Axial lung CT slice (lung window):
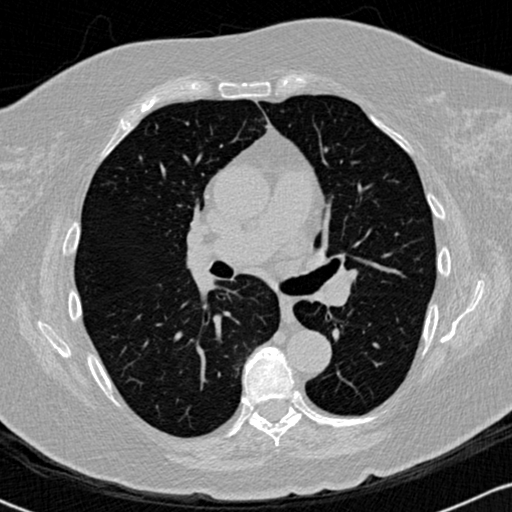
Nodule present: no